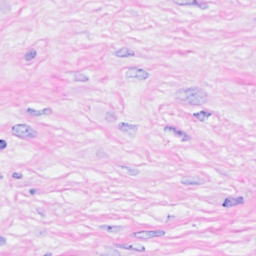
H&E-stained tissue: Breast